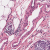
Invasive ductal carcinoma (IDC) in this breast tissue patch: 0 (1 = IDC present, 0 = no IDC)